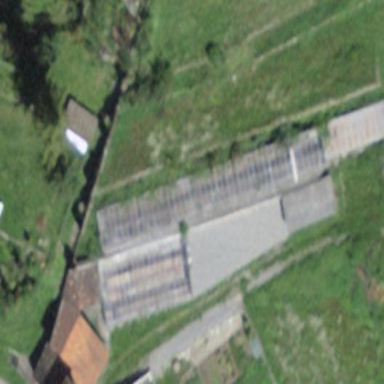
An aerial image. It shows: Greenhouse.